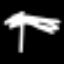
Label: palm tree